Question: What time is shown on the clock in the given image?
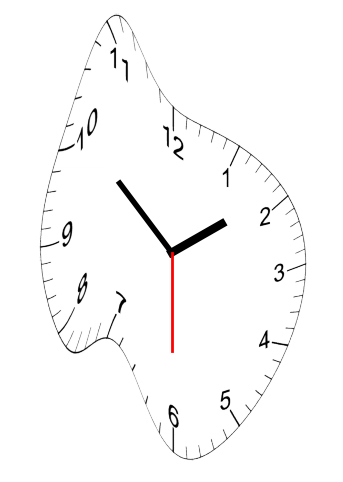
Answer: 01:51:30